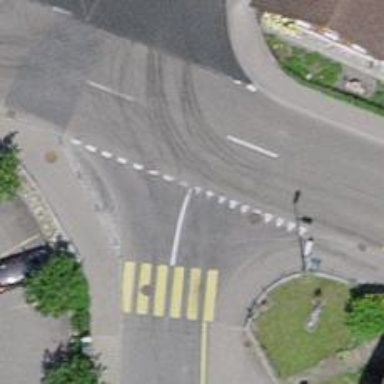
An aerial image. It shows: Road with "give way" sign.